Interaction volume radius: 5 \u00c5
Interaction volume height: 10 \u00c5
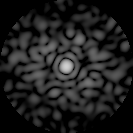
Disorder parameter: 0.8783